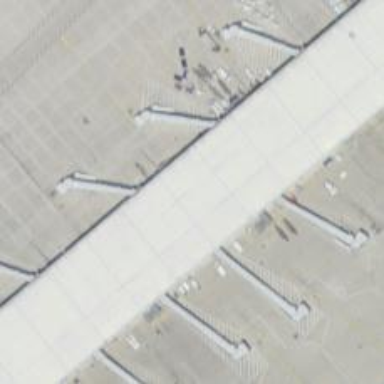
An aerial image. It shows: Airport gate.